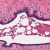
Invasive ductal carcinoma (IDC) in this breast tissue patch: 0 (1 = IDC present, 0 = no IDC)